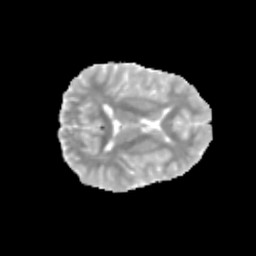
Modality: MD
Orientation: axial
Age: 12
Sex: female
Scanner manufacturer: siemens
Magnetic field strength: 3 T
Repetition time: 3.8 s
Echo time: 0.07 s